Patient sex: F
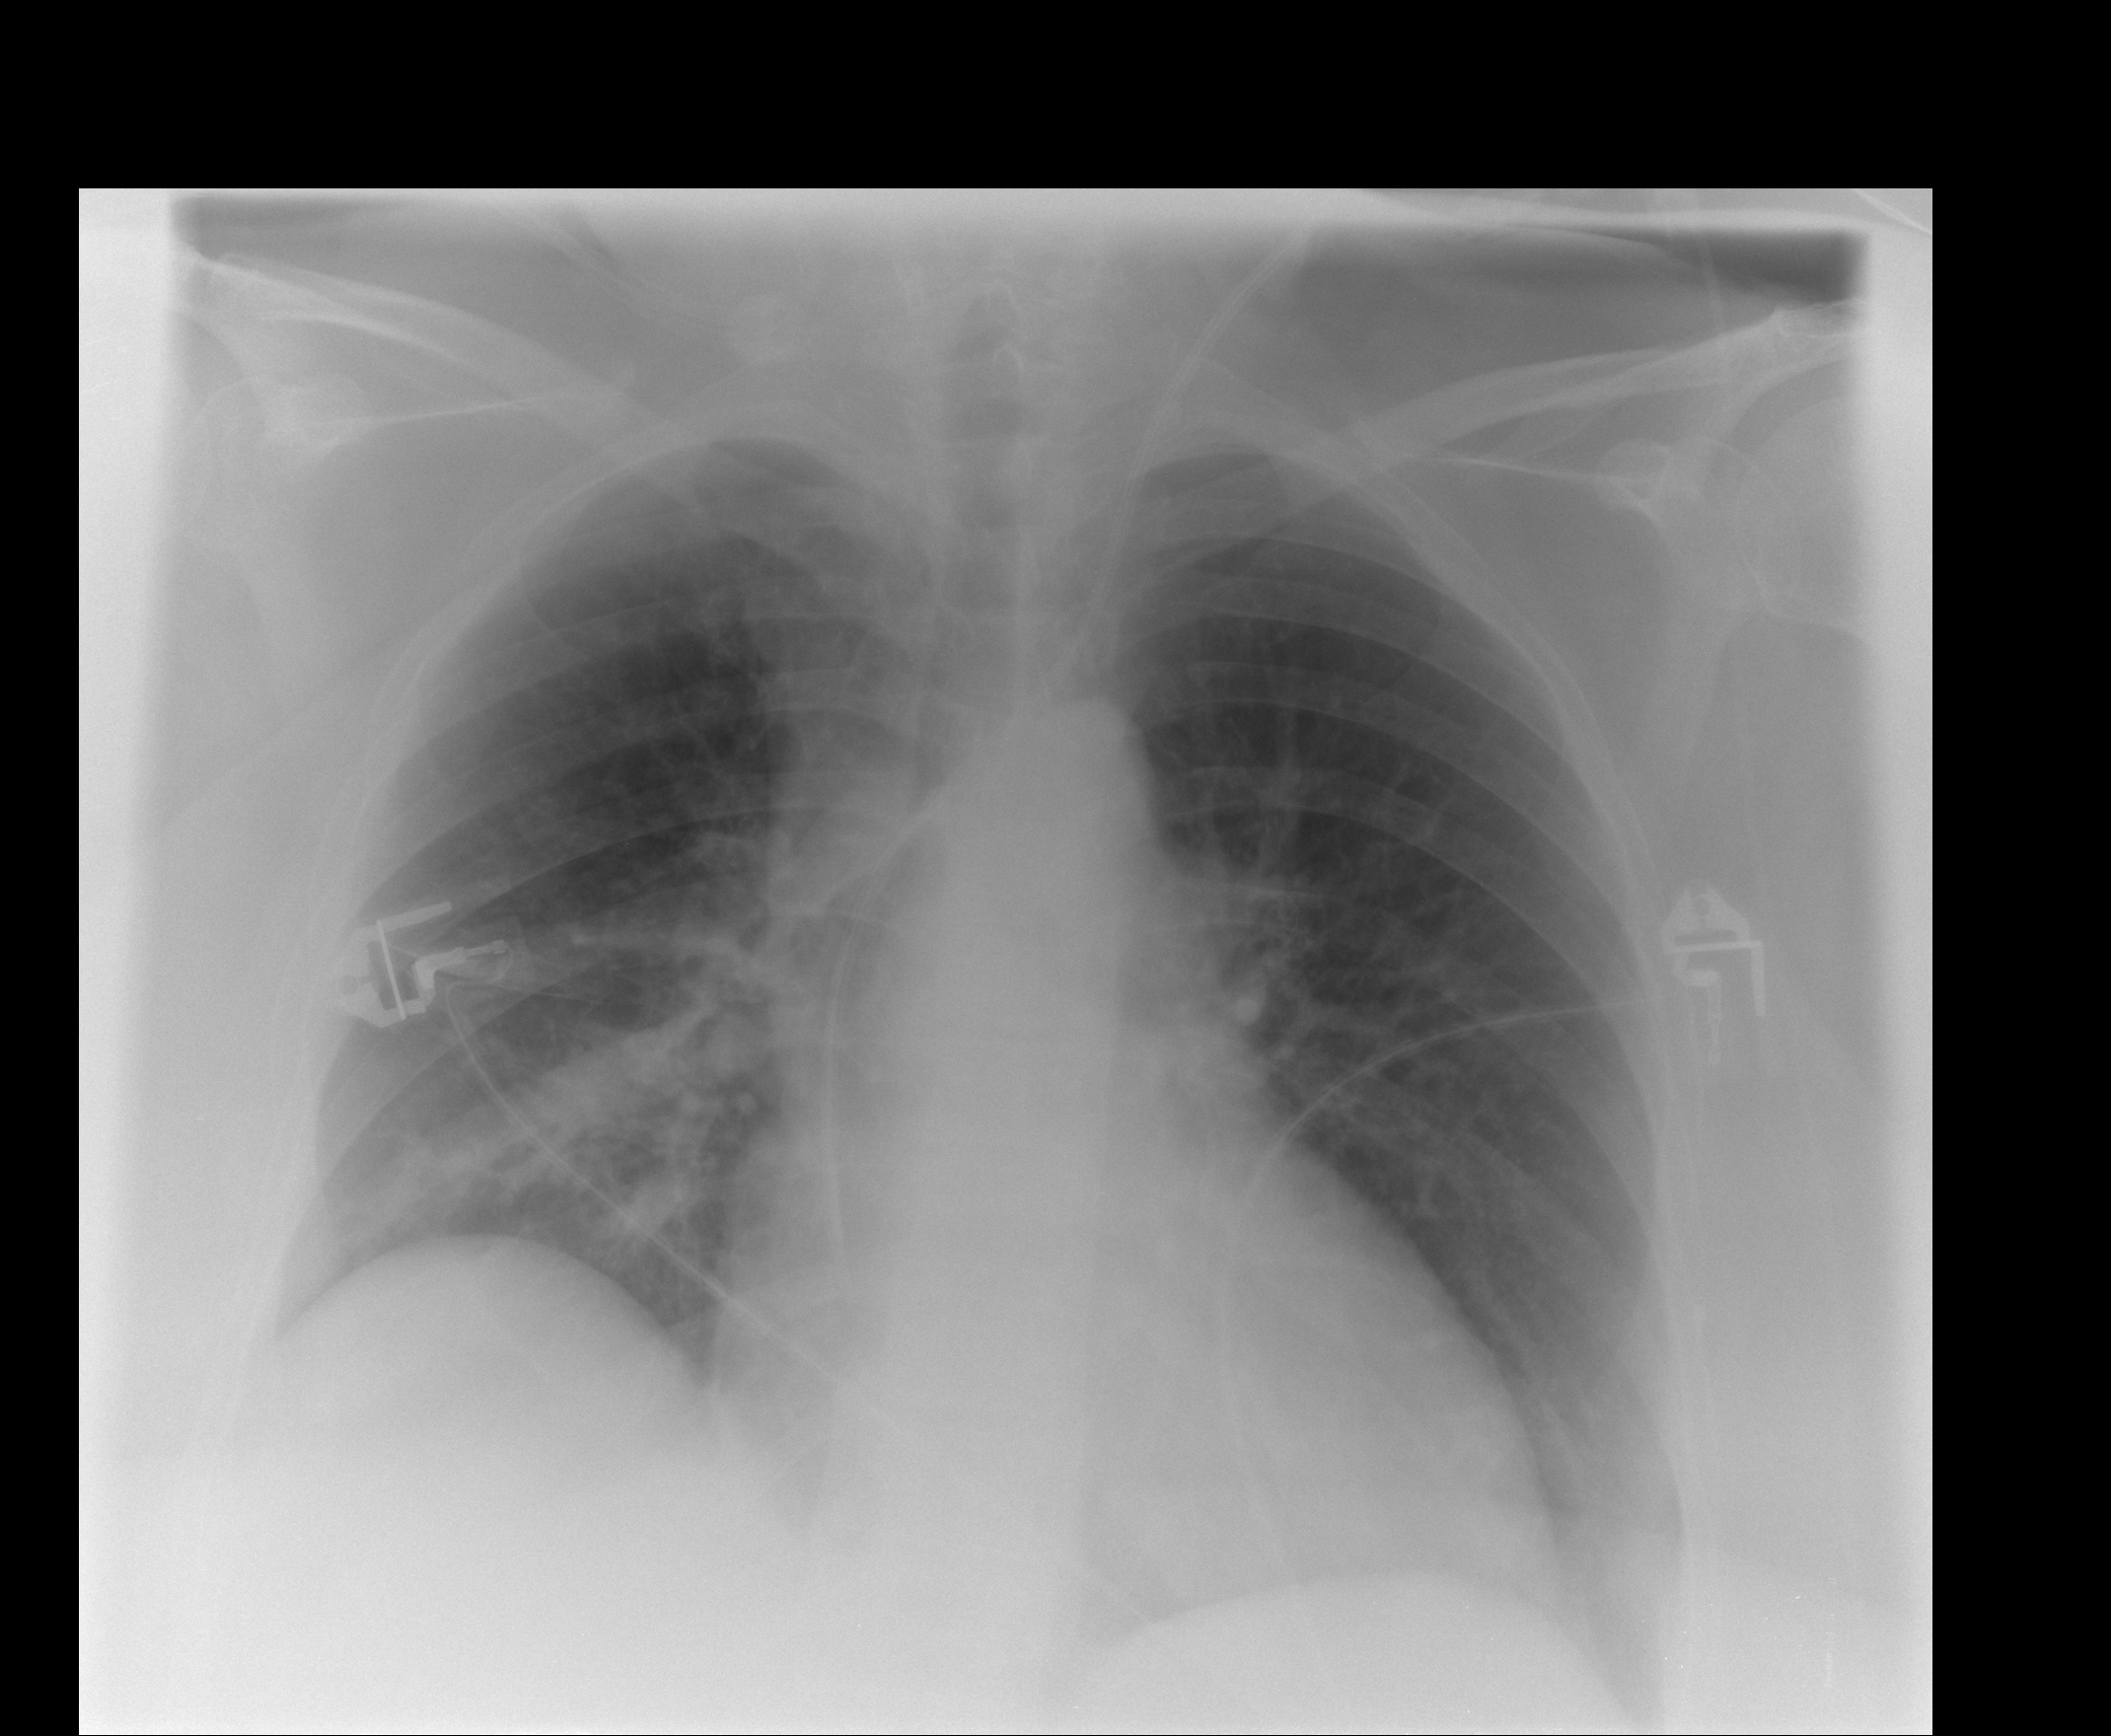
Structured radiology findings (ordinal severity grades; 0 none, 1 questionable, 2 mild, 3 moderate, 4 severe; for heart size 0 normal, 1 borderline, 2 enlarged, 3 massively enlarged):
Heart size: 1
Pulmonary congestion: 2
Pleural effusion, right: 0
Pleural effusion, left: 1
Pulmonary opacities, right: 2
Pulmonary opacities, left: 0
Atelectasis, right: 2
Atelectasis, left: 2